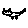
Label: cat